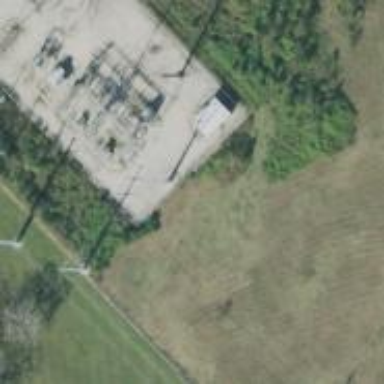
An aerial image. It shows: Outdoor distribution substation protected by fence.